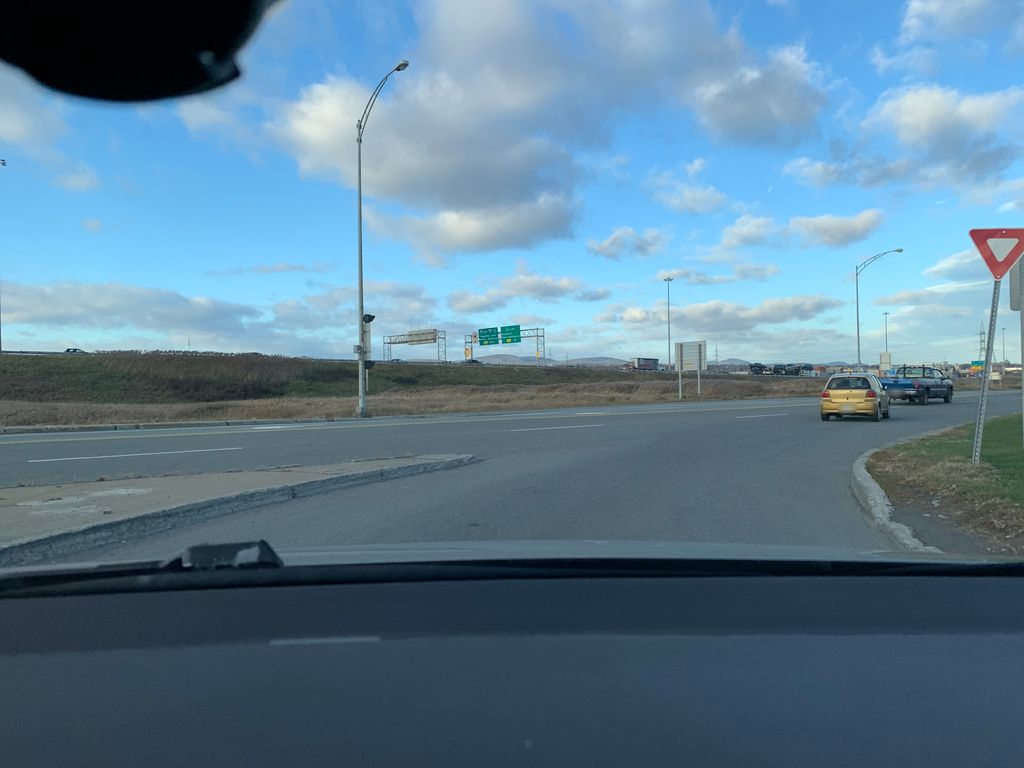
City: quebec_city